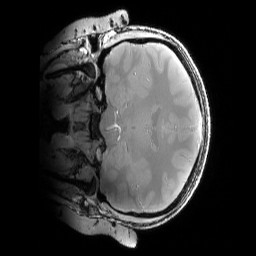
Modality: PDw
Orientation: coronal
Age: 25
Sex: female
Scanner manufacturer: siemens
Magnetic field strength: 6.98 T
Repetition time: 1.38 s
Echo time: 0.00242 s